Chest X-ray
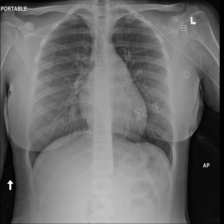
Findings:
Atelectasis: negative
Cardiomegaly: negative
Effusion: negative
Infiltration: negative
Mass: negative
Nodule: negative
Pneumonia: negative
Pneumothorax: negative
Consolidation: negative
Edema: negative
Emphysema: negative
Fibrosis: negative
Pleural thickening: negative
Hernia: negative